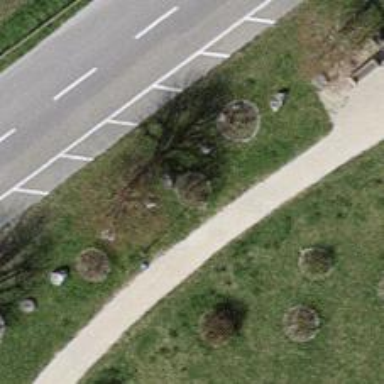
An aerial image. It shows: Shrub in its natural environment.